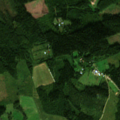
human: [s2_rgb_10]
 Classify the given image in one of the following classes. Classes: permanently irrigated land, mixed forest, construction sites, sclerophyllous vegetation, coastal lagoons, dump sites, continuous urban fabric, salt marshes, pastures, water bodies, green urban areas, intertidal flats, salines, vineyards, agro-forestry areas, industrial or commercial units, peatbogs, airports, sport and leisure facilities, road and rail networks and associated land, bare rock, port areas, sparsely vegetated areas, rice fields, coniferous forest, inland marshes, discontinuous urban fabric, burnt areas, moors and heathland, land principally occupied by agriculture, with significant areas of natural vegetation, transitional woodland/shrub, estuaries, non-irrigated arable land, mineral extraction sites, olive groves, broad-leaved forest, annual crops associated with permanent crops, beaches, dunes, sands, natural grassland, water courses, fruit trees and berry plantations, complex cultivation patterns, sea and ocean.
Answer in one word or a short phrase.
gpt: non-irrigated arable land, coniferous forest, mixed forest, transitional woodland/shrub